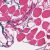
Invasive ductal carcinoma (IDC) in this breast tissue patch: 0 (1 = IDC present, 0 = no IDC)